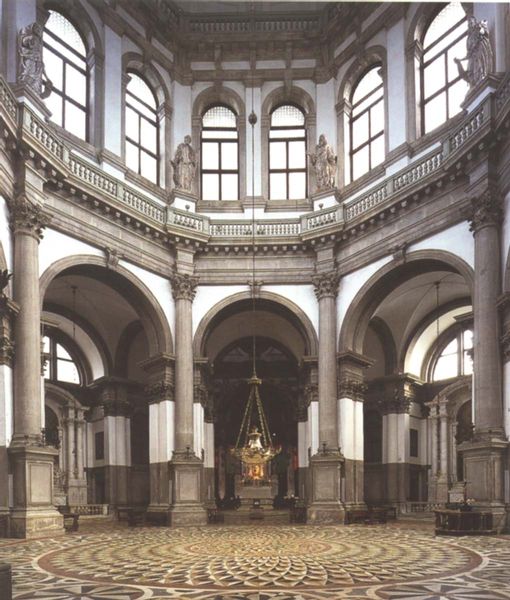
Titel: Venedig, S. Maria della Salute
Künstler: Baldassare Longhena
Standort: Venedig, S. Maria della Salute (EU - I - Venetien)
Schlagwörter: weiß, fenster, lampe, marmor, schwarz, säule, säulen, tür, muster, sockel, innenraum, kirche, boden, figur, kreis, rund, bogen, kette, saal, figuren, fliessen, ornamente, kronleuchter, leuchter, halle, foto, balustrade, fliesen, mosaik, altar, statuen, rosette, weihrauchfass, zentrum, mandala, synagoge, fließem, heihrauch